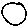
Label: circle